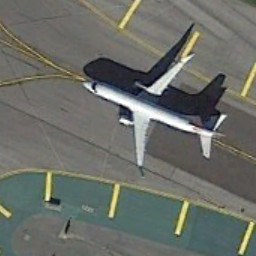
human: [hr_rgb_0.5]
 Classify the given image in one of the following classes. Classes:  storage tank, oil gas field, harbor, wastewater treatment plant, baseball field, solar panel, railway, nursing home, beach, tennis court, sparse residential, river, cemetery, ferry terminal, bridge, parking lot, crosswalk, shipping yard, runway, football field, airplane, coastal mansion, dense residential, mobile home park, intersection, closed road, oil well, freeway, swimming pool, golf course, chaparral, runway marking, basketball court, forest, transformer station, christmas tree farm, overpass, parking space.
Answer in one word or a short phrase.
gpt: airplane